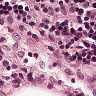
Metastatic tissue present: no